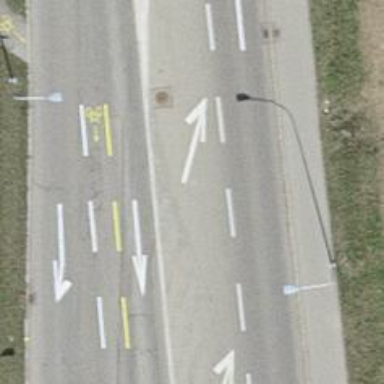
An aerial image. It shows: Secondary road with asphalt surface. There is designated cycle lane on the left side.